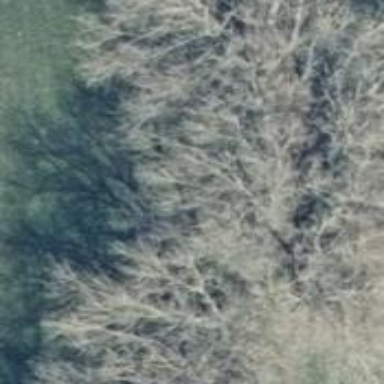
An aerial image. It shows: Row of trees in natural setting.